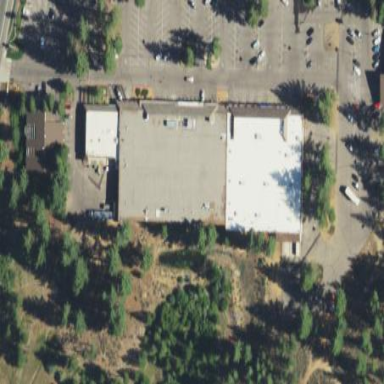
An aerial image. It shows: Supermarket located in building.